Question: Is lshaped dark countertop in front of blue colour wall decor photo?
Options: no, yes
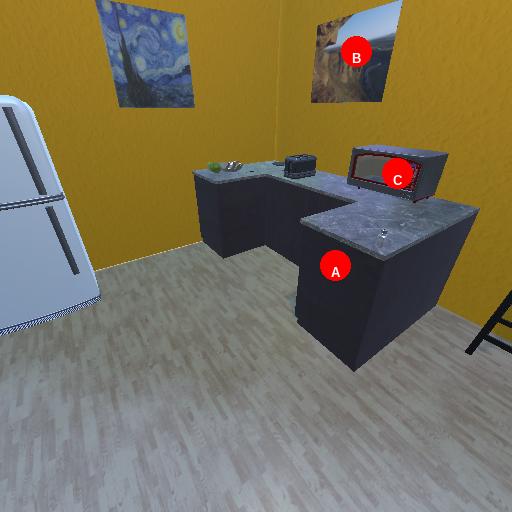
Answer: no